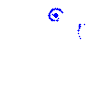
Particle: electron